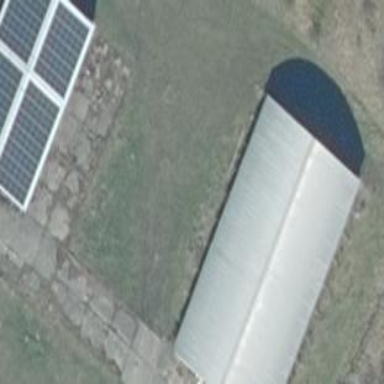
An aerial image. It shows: Industrial building.